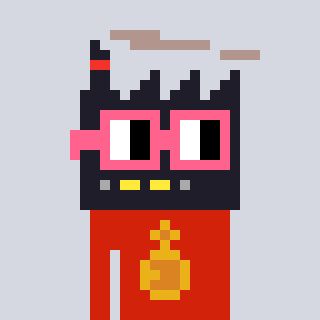
a pixel art character with square pink glasses, a factory-shaped head and a red-colored body on a cool background